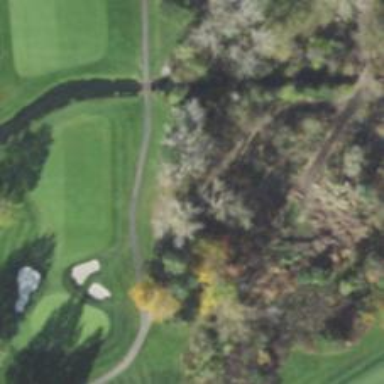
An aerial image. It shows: Golf cartpath that is also road path.